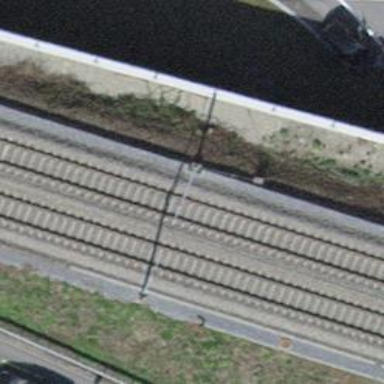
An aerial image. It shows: Solitary milestone along the railway.